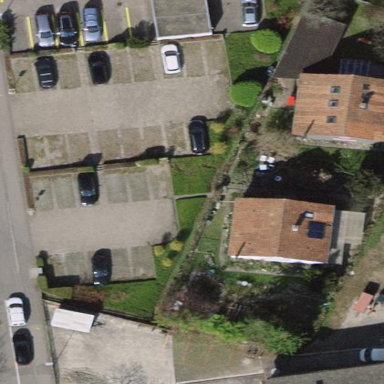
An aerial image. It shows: Street side parking area.